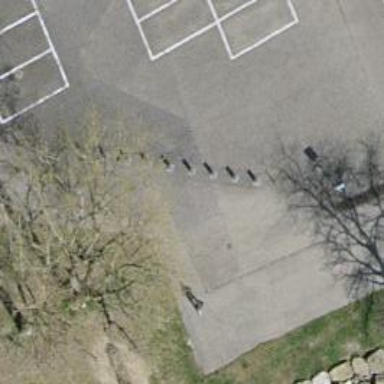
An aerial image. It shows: Bollard.